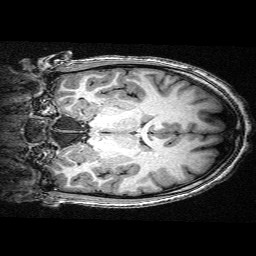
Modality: T1w
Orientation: coronal
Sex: male
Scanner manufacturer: siemens
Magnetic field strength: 3 T
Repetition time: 2.3 s
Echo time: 0.00336 s